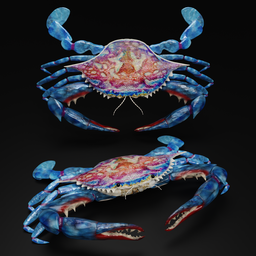
Label: animals